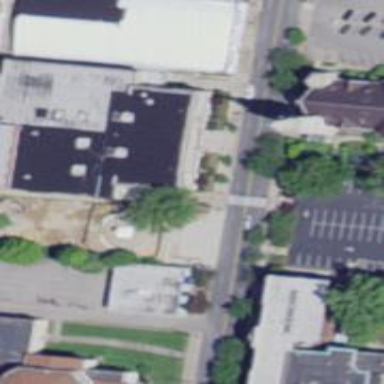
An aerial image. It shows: Parking building.